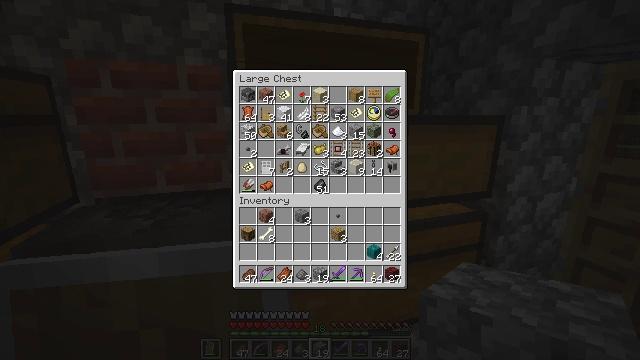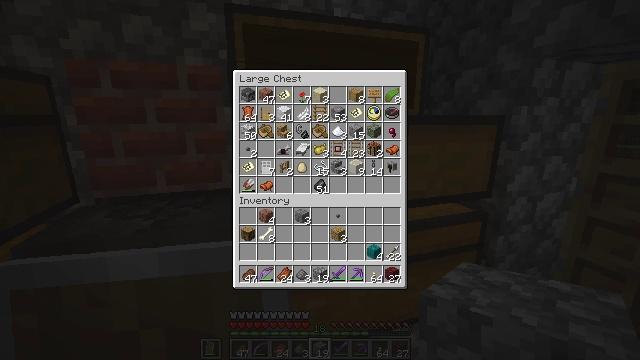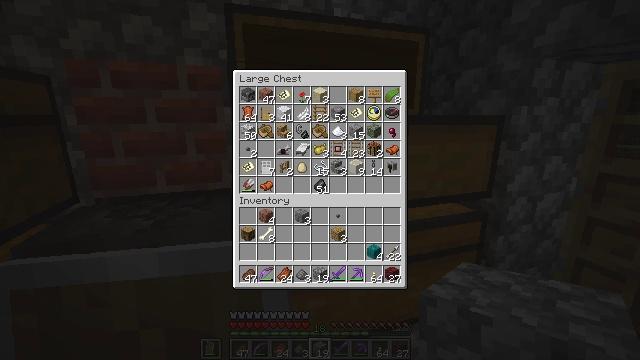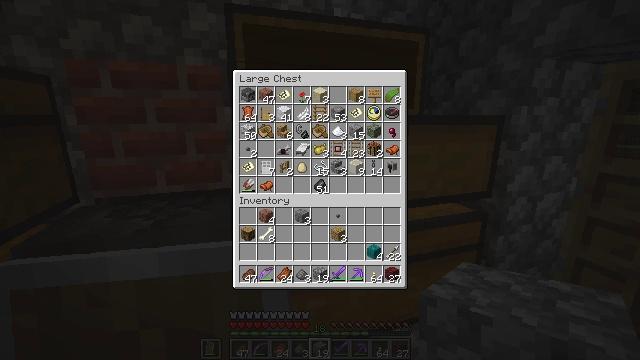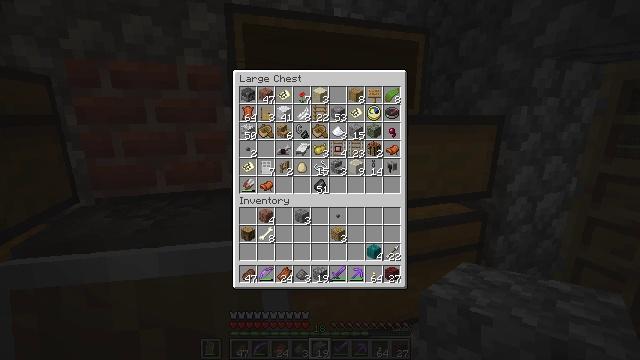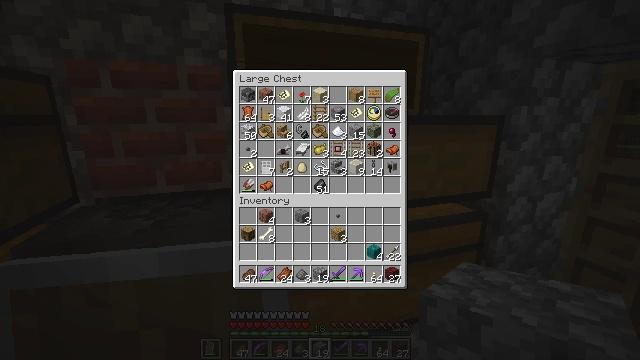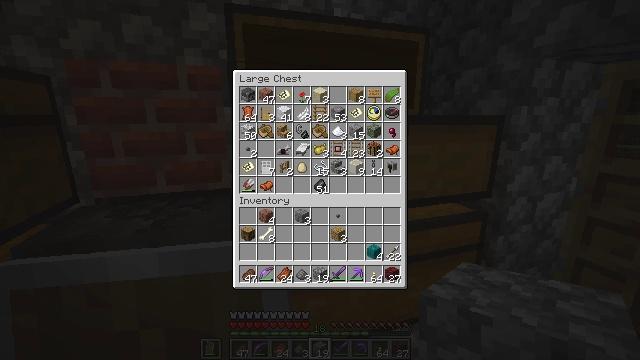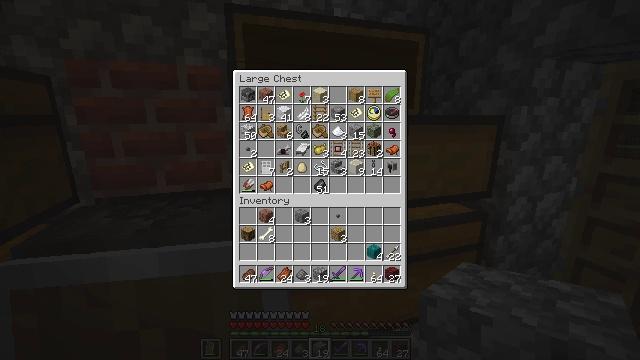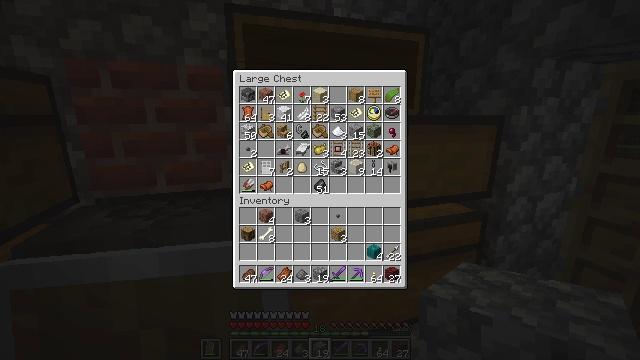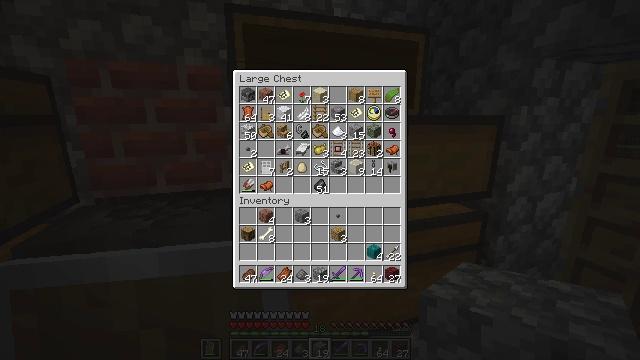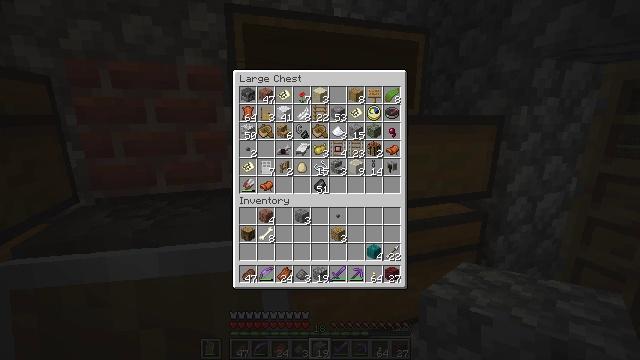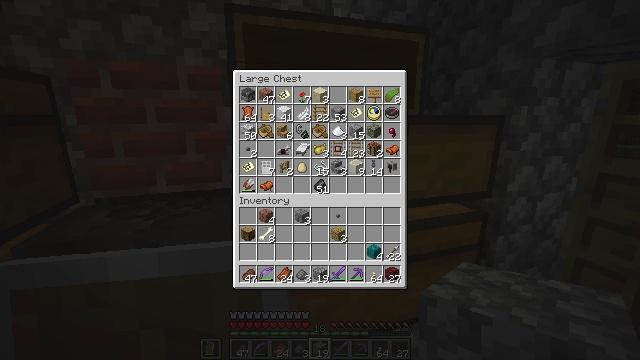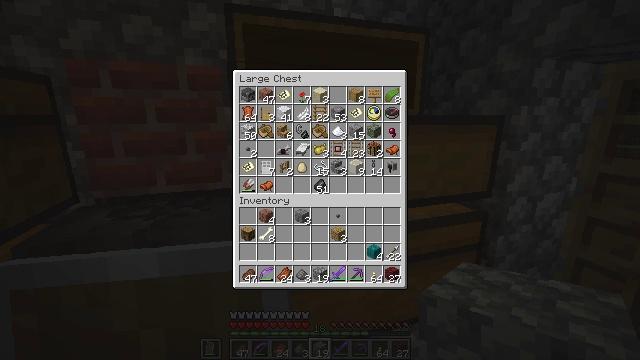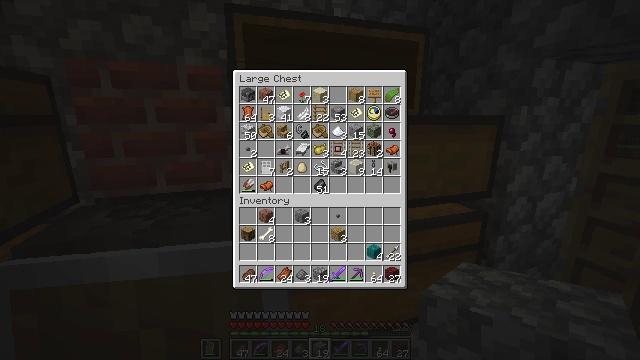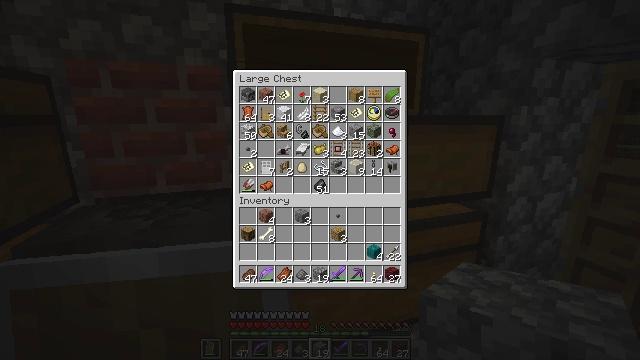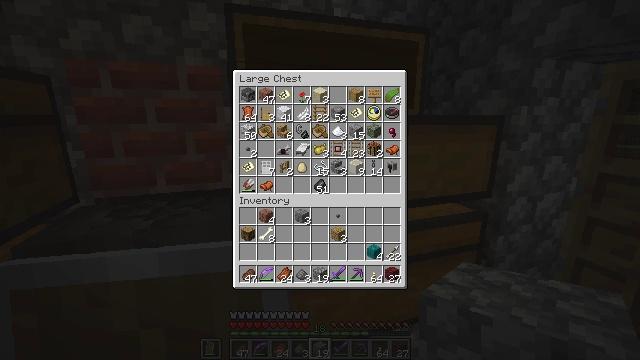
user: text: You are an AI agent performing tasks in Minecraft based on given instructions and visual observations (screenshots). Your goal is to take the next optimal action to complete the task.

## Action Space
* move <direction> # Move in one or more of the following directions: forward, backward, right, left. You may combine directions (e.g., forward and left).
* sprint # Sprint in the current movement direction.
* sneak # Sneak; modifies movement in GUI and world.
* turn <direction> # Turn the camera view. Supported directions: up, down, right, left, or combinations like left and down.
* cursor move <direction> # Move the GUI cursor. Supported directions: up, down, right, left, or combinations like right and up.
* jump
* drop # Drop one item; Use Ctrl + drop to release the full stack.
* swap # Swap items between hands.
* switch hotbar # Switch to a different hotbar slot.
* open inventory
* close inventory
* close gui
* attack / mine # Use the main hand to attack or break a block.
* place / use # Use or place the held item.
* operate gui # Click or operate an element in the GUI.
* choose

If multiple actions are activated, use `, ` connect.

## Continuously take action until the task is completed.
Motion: motion action
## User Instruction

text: Gather grass on the ground.
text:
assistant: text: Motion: no_op
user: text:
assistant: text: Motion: no_op
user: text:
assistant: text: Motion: no_op
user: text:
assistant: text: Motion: no_op
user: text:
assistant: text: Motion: no_op
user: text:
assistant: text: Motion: no_op
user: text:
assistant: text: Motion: no_op
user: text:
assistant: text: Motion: no_op
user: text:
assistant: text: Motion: no_op
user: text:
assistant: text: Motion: no_op
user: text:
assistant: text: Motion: no_op
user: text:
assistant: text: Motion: no_op
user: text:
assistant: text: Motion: no_op
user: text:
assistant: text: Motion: no_op
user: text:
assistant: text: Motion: no_op
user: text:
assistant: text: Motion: no_op
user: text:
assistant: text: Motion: no_op
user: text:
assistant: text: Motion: no_op
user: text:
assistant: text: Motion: no_op
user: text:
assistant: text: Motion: no_op
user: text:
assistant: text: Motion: no_op
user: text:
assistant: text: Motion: no_op
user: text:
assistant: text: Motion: no_op
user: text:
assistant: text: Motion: no_op
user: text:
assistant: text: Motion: no_op
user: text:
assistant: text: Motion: no_op
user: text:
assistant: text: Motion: no_op
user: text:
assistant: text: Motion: no_op
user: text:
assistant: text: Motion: no_op
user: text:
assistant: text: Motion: no_op